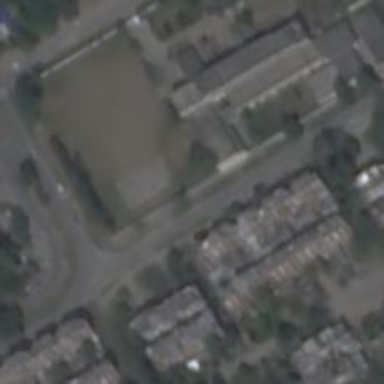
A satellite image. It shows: School.